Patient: sex M, age 61
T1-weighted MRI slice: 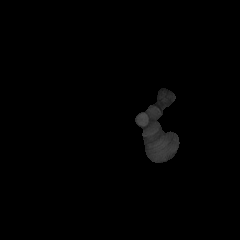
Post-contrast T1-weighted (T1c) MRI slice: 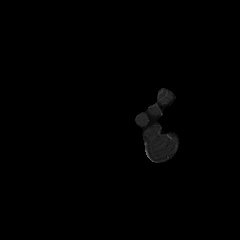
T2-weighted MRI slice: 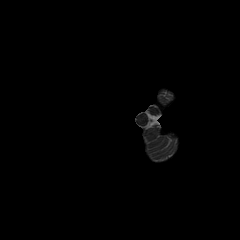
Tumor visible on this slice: no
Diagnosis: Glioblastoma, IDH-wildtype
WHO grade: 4